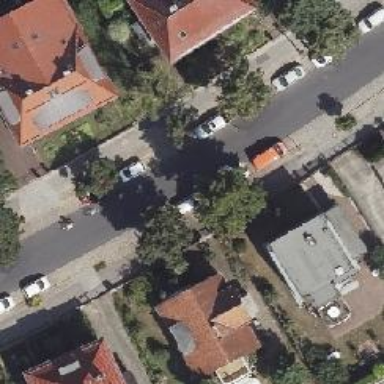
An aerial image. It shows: Residential road with asphalt surface and sidewalks on both sides. There is parallel on-street parking available on both sides of the road.